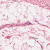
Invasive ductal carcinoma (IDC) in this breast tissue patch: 0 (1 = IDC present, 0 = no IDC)